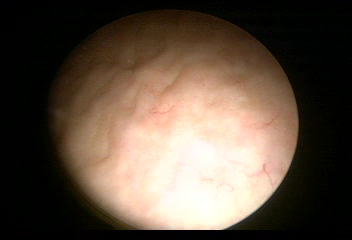
Modality: WLC
Class: Normal mucosa
Bladder cancer association: No